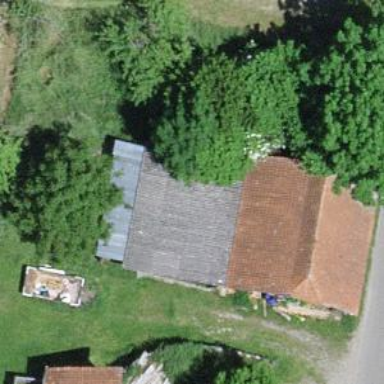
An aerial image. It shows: Barn.